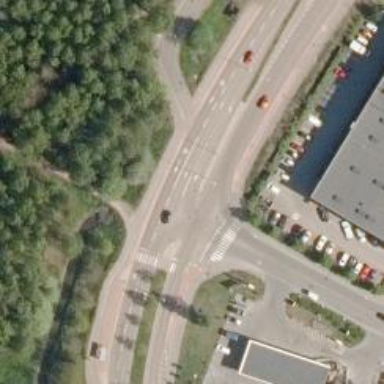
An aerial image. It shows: Uncontrolled road crossing.